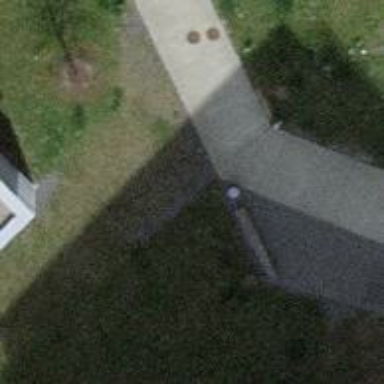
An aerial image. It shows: Concrete bench.